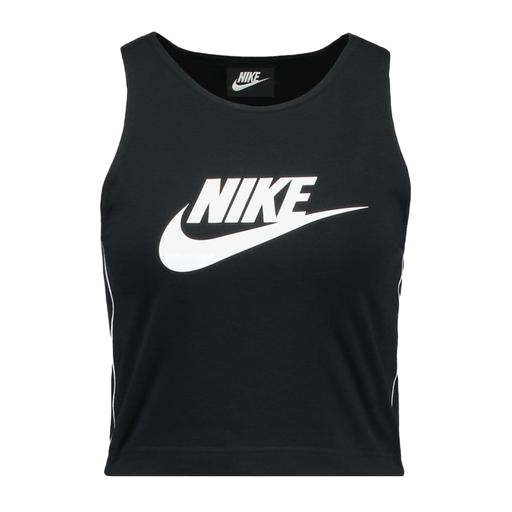
branded tank-top, dri-fit tank, black court slam breathe tennis tank top, white background